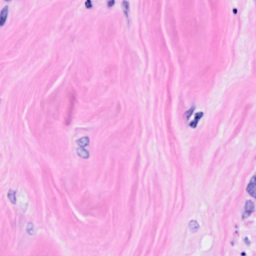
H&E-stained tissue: Breast